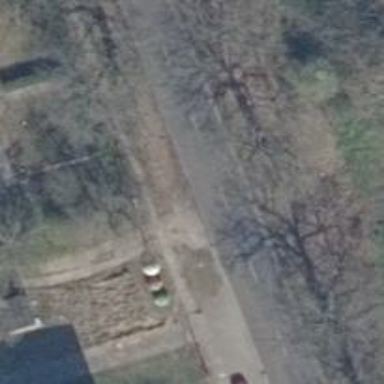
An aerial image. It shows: Tertiary road.